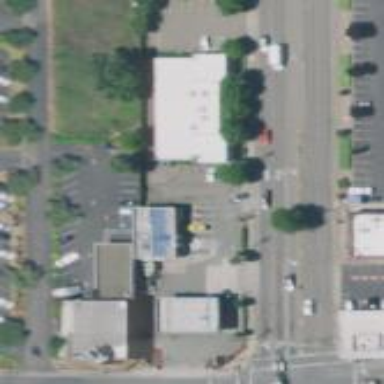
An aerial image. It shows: Retail area.